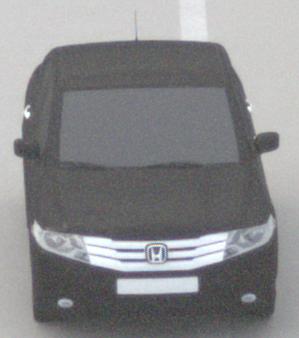
Make: Honda
Model: City
Detailed model: Gen. 6
Model produced from: 2008
Model produced until: 2013
Doors: 4
Color: black
Road condition: dry road
Daytime: midday
Contrast: low contrast